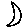
Label: moon